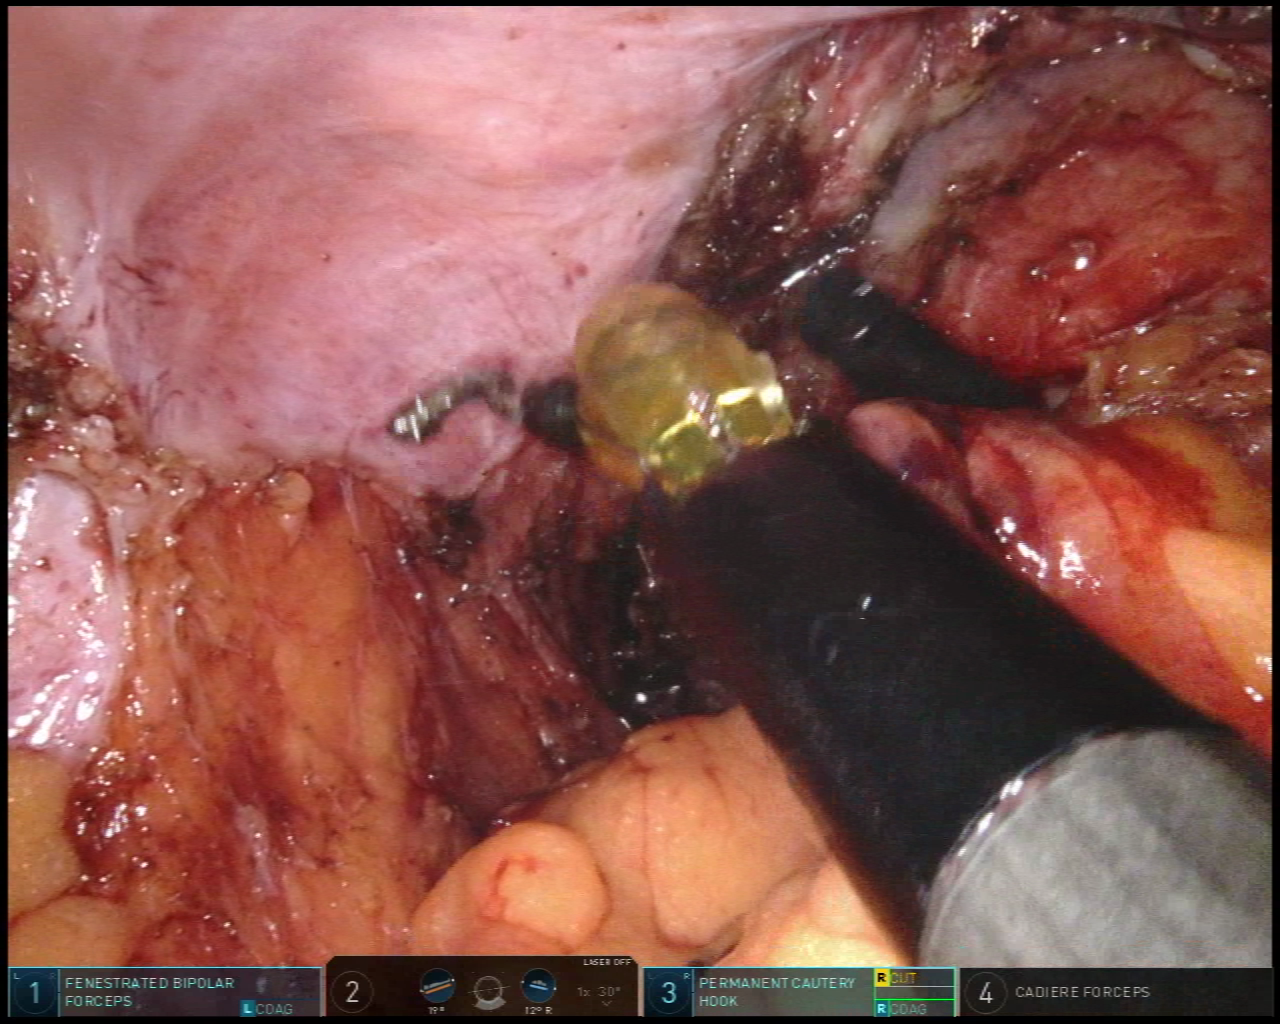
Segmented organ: vesicular_glands
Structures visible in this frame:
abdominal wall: no
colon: no
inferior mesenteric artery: no
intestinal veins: no
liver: no
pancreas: no
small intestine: no
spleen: no
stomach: no
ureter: no
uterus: no
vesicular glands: yes